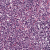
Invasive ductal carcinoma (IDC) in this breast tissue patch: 1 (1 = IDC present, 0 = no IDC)